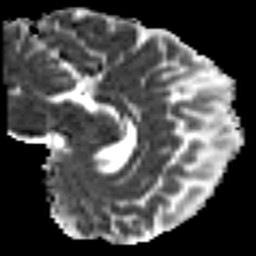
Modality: MD
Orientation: sagittal
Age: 32
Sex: male
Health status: ill
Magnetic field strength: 3 T
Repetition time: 8.4 s
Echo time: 0.0926 s